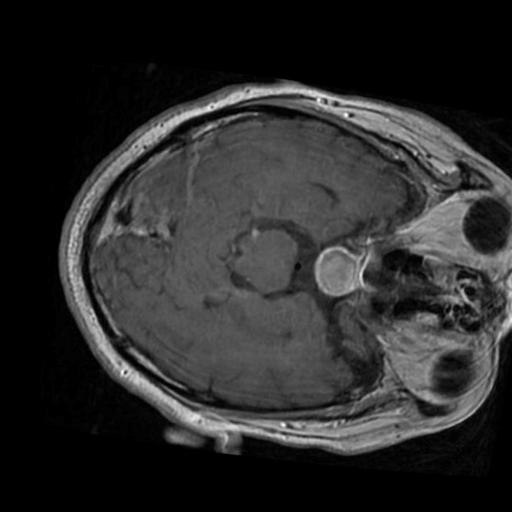
Label: brain_tumor